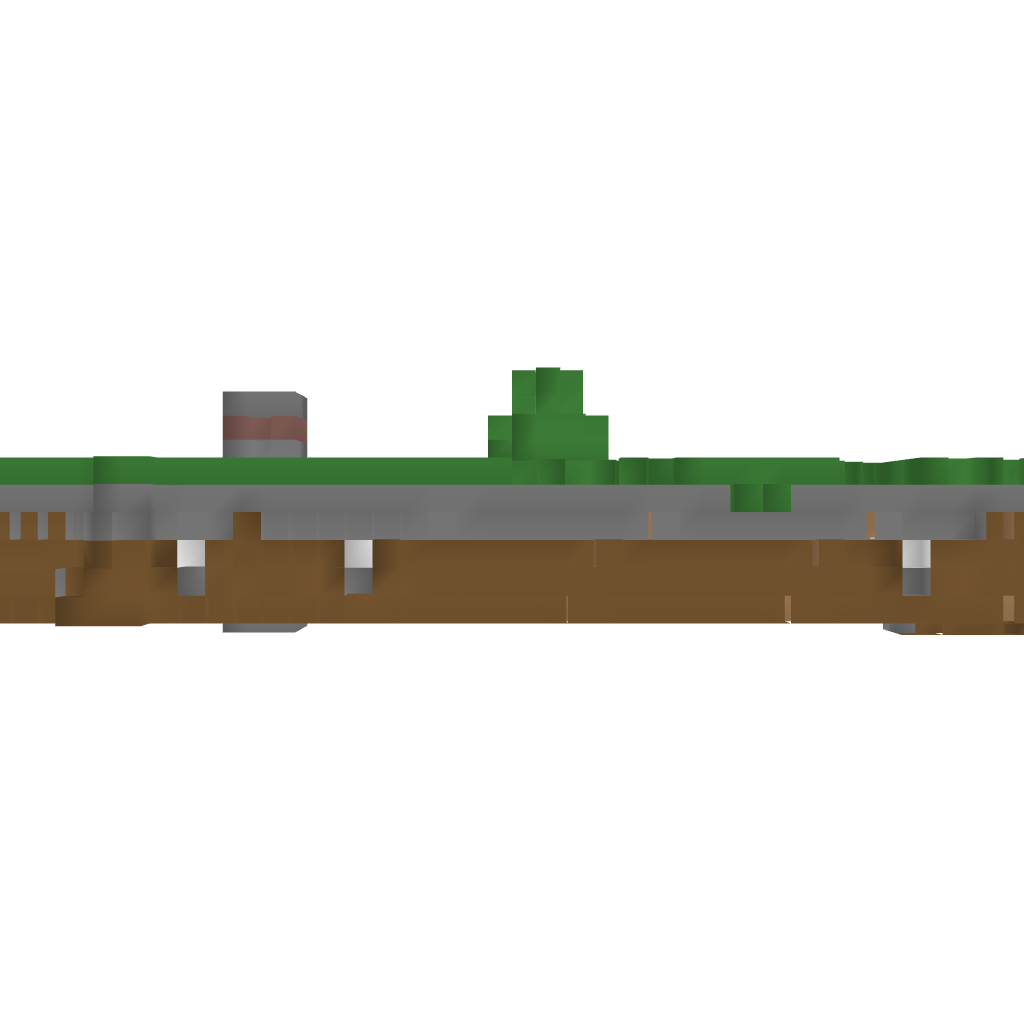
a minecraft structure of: Bagend Hobbit Hole bad low quality